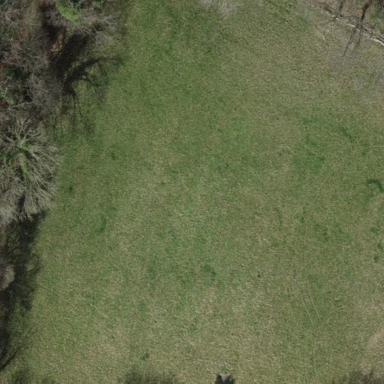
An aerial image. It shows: Beautiful meadow.